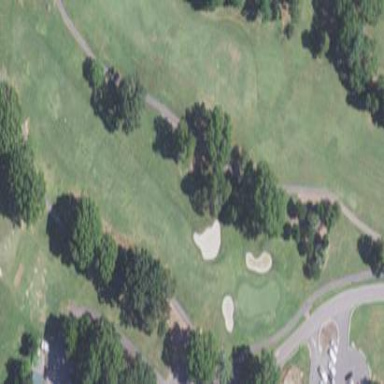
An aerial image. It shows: Grassy area designated as golf fairway.